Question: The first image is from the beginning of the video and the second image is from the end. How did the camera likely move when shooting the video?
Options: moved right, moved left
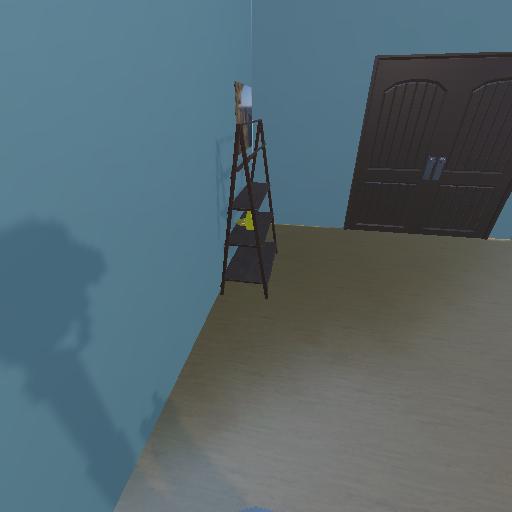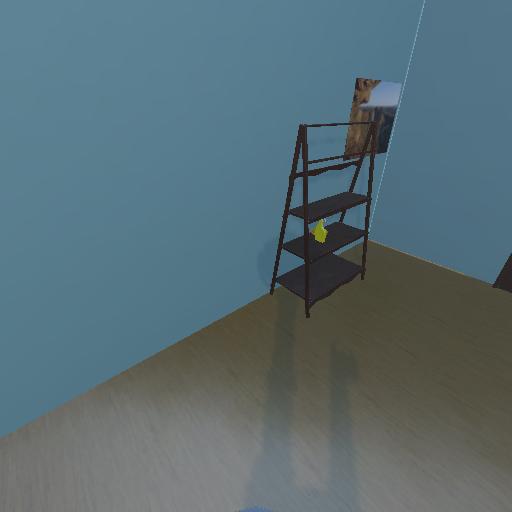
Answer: moved right